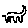
Label: cat